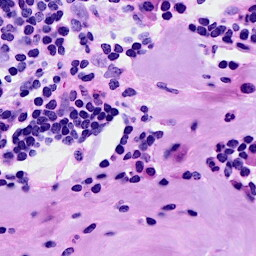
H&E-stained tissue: Breast